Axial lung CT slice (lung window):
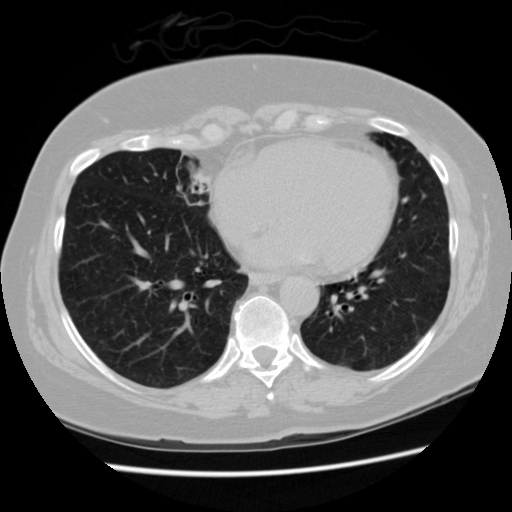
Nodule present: no